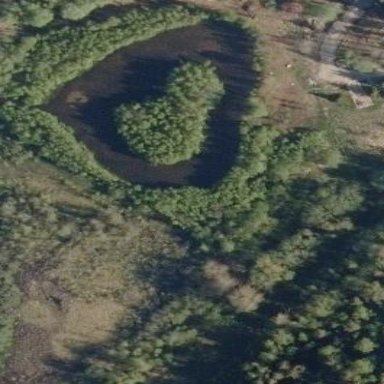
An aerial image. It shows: Swamp in wetland area.